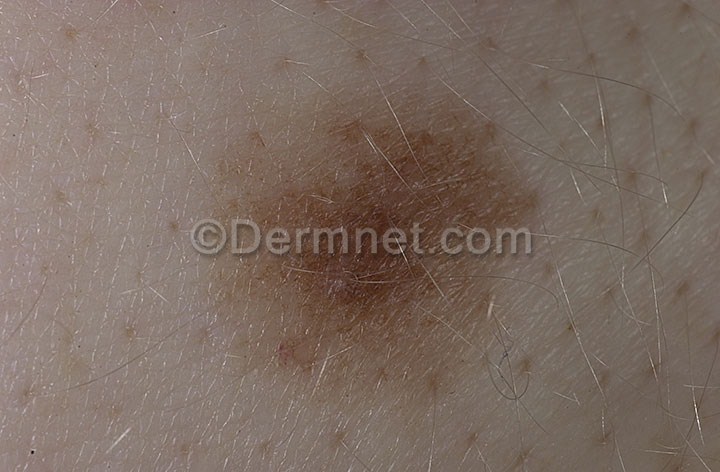
Disease: Melanoma Skin Cancer Nevi and Moles